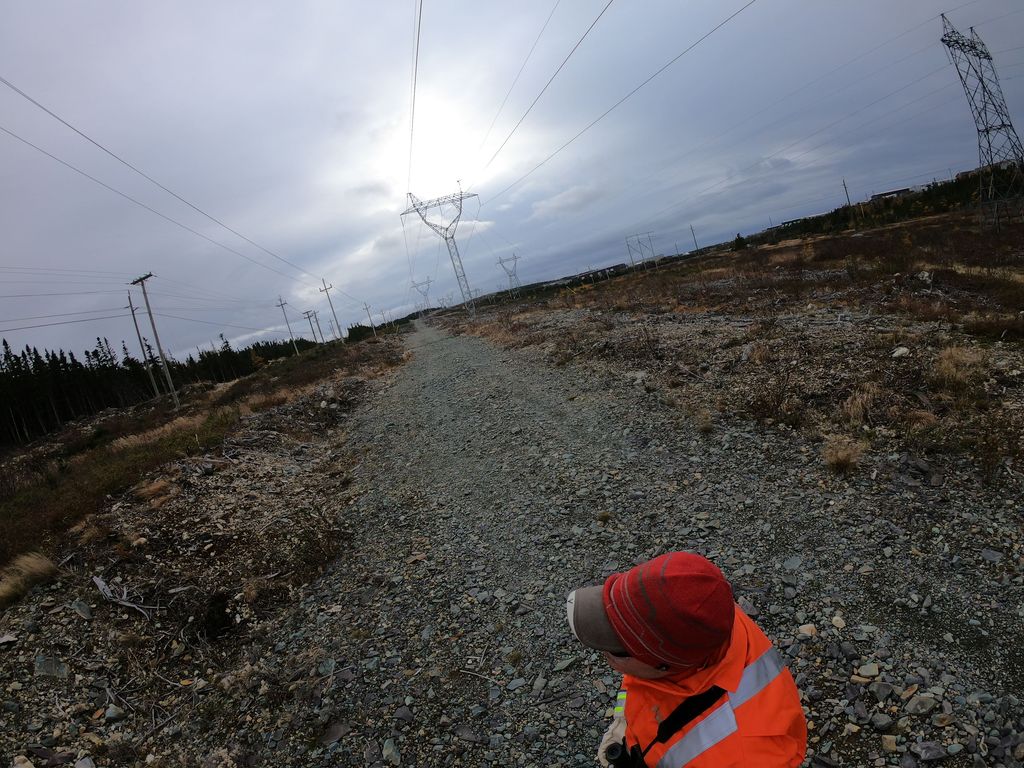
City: st_johns